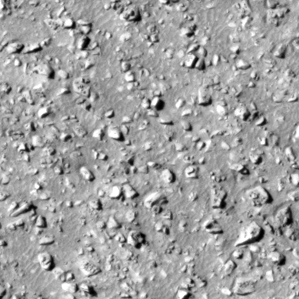
Label: non_frost